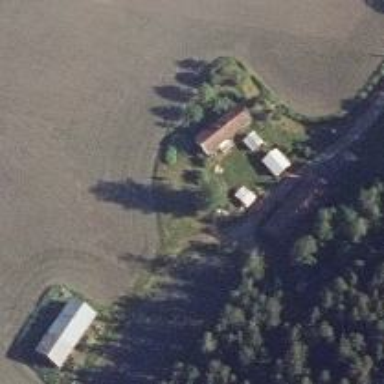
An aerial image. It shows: Farm.